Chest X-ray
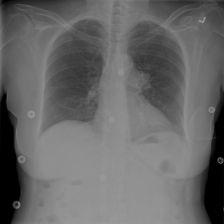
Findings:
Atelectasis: positive
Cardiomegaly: negative
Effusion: negative
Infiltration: negative
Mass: negative
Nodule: positive
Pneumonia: negative
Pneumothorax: negative
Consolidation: negative
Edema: negative
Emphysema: negative
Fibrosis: negative
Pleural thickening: negative
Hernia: negative